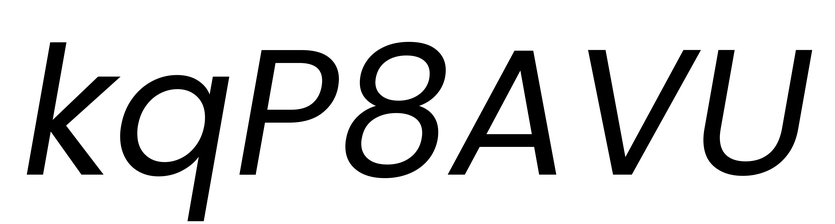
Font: Poppins-Italic